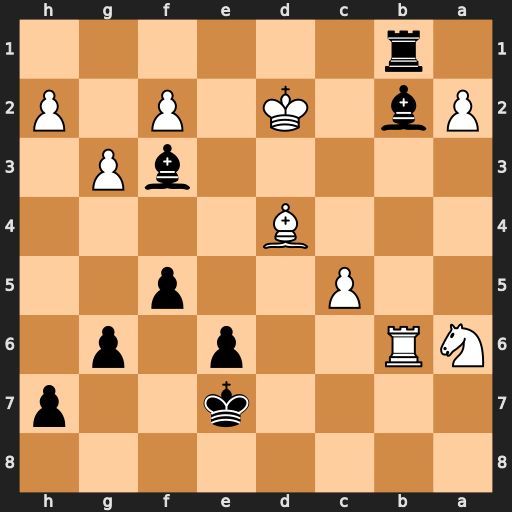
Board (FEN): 8/4k2p/NR2p1p1/2P2p2/3B4/5bP1/Pb1K1P1P/1r6
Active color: b
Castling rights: -
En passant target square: -
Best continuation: Rd1+ Ke3 Bxd4+